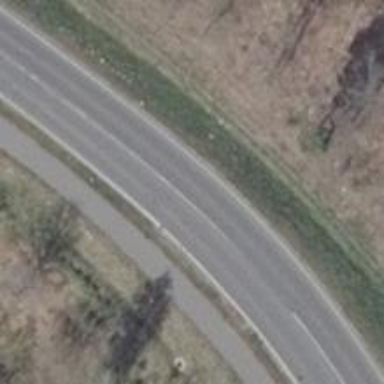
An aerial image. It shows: Secondary road with asphalt surface.